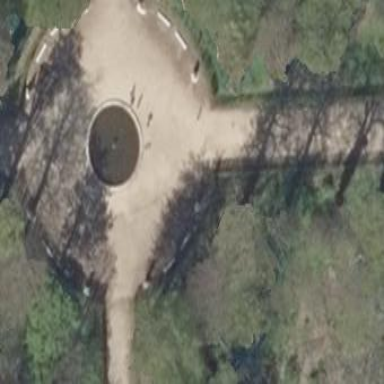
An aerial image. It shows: Park.